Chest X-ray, PA view. Patient: 50 years old, sex M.
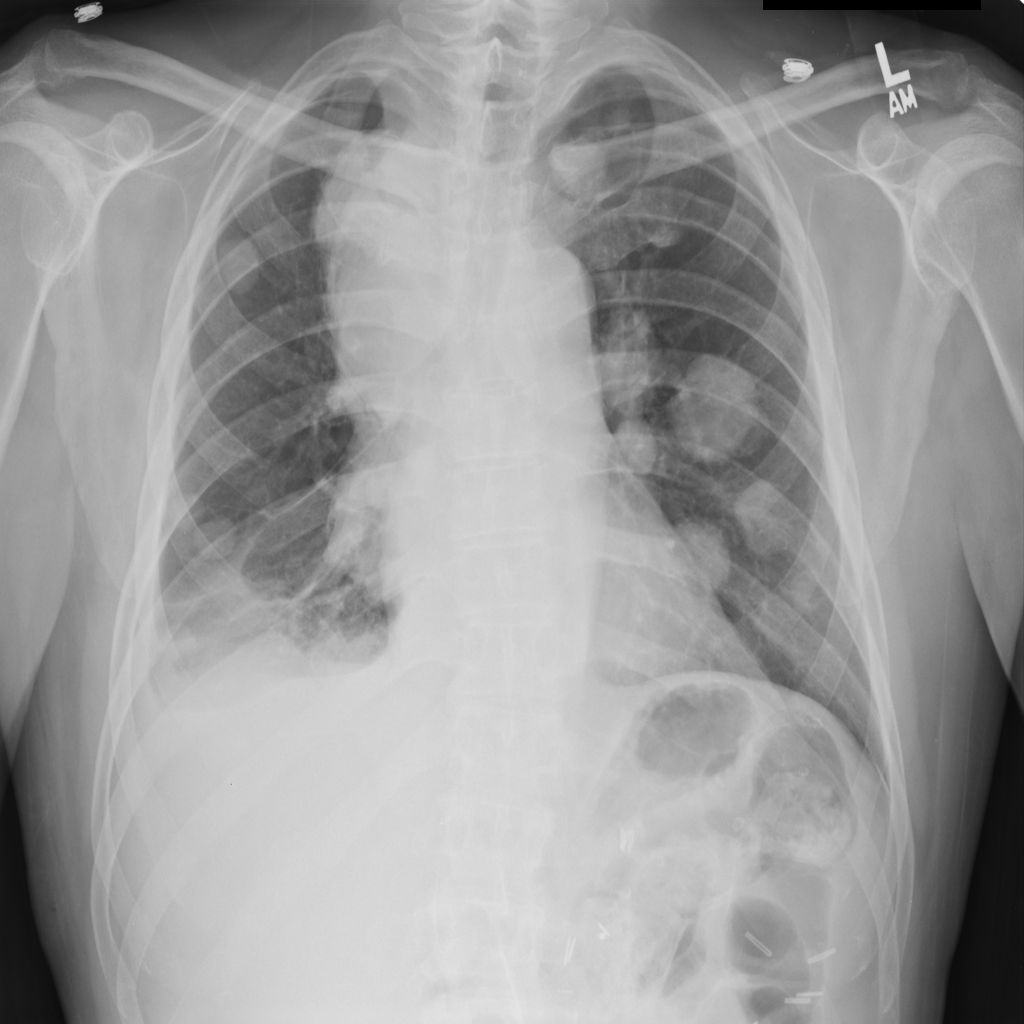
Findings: Effusion, Mass, Nodule